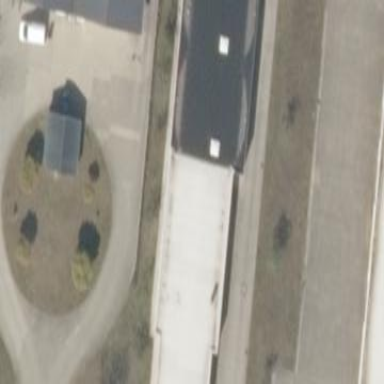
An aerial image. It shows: Industrial building.